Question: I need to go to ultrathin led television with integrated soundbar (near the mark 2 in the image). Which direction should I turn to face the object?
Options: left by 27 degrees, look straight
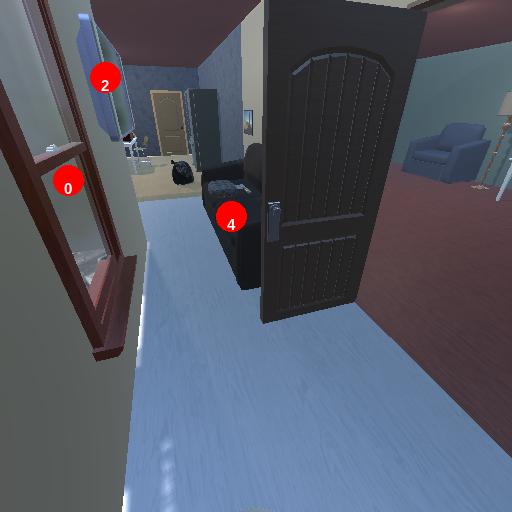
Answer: left by 27 degrees